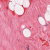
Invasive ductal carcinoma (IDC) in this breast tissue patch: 0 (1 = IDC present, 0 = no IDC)